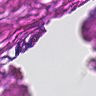
Metastatic tissue present: no